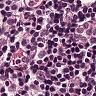
Metastatic tissue present: no